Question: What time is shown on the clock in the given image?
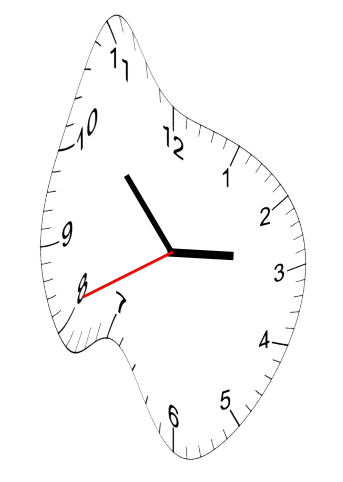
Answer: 02:52:41